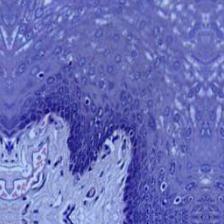
Diagnosis: Normal